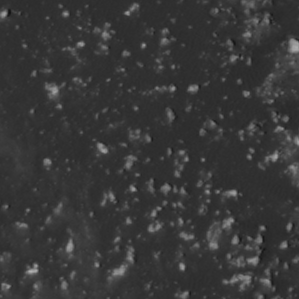
Label: non_frost